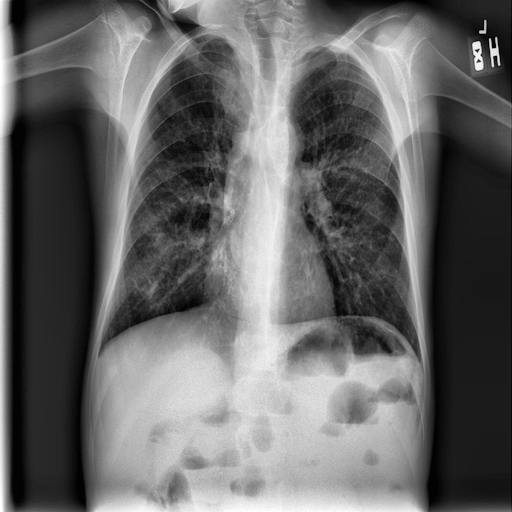
Finding: NORMAL